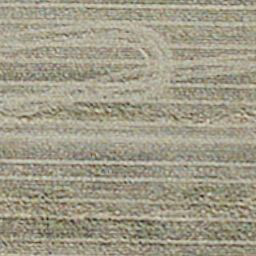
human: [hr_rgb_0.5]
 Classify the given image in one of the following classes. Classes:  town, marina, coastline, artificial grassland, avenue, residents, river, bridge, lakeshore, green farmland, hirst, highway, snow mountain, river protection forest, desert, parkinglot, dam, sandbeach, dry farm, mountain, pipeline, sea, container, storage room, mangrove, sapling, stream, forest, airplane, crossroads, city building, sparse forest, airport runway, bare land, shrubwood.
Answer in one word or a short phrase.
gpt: dry farm